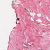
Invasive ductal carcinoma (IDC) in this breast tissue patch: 0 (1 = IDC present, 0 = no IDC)